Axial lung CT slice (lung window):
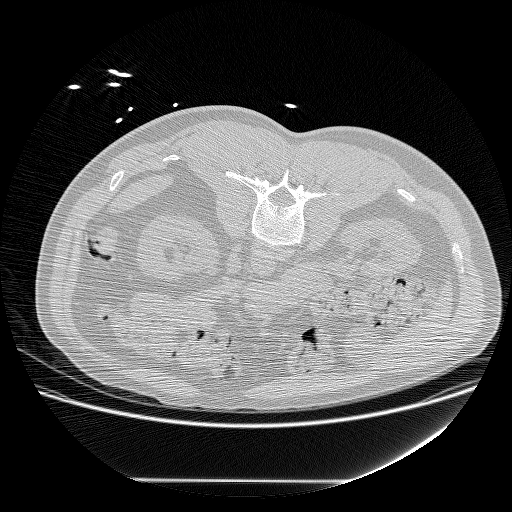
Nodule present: no